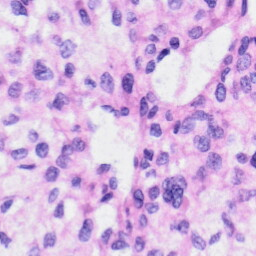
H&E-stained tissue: Liver